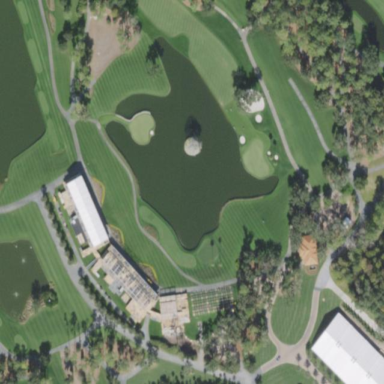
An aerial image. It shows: Water hazard in golf course. The hazard is natural water feature.